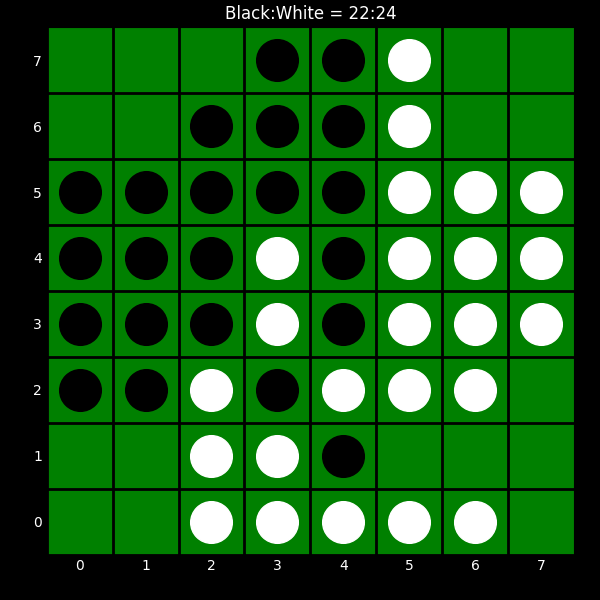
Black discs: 22
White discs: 24